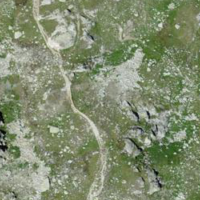
EUNIS habitat code: 48
Species observed at this site:
Kalmia procumbens